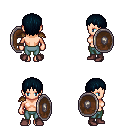
a pixel art fantasy rpg character, female body template, human, light skin, leather shoulder armor, teal pants, raven plain hairstyle, maroon shoes, shield, four views (front, back, left, right), 2x2 character sprite sheet, small pixel art, hard edges, no anti-aliasing